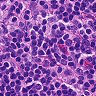
Metastatic tissue present: no